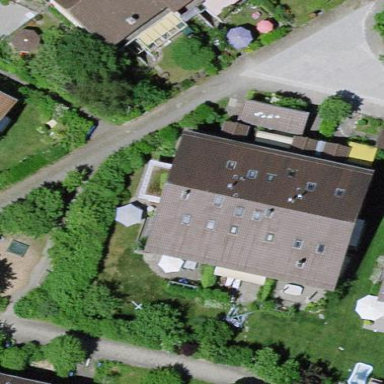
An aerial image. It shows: Gabled roof on residential building.